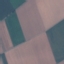
Label: AnnualCrop